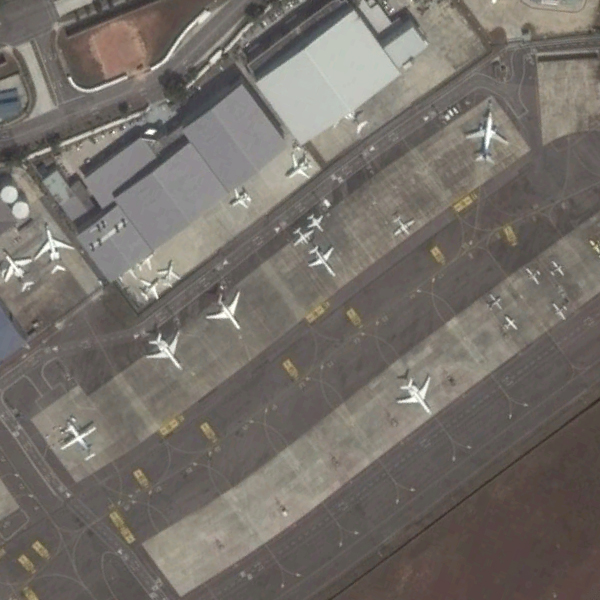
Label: Airport